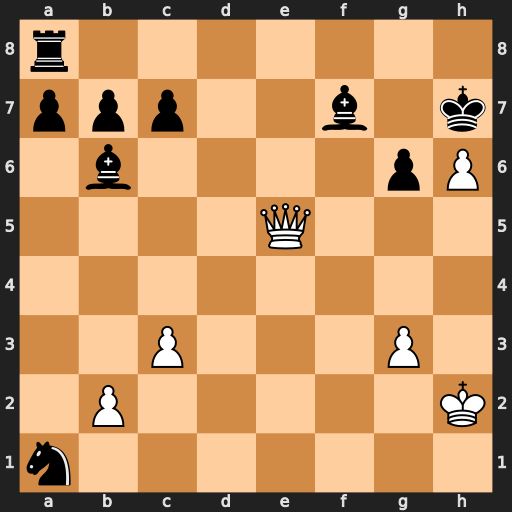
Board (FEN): r7/ppp2b1k/1b4pP/4Q3/8/2P3P1/1P5K/n7
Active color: w
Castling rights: -
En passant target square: -
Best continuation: Qg7#